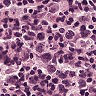
Metastatic tissue present: no